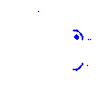
Particle: pion